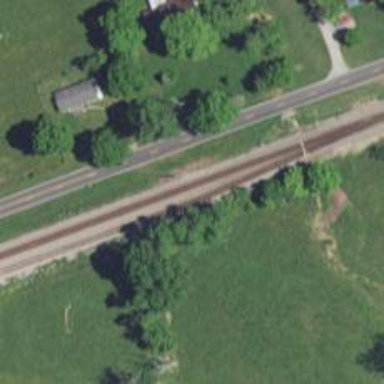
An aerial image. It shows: Railway track.